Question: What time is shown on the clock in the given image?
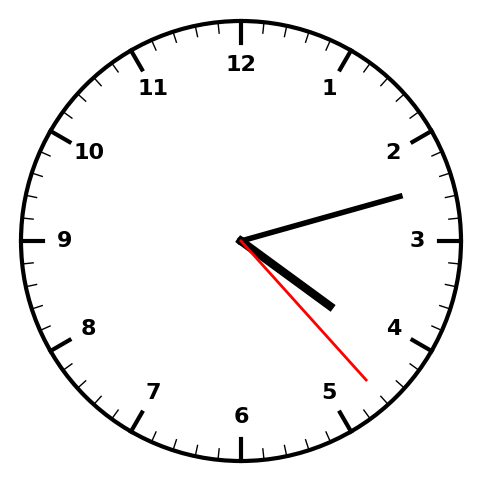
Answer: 04:12:23